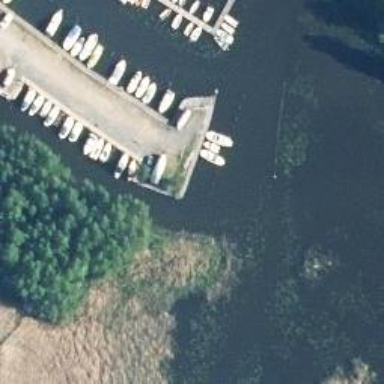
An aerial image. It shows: Man-made pier.